Question:
The pip python installer is telling me that pip was already installed and it shows the below error:
'''
Collecting pip
Using cached https://files.pythonhosted.org/packages/00/b6/9cfa56b4081ad13874b0c6f96af8ce16cfbc1cb06bedf8e9164ce5551ec1/pip-19.3.1-py2.py3-none-any.whl
Installing collected packages: pip
Found existing installation: pip 19.3.1
Uninstalling pip-19.3.1:
Successfully uninstalled pip-19.3.1
[33m WARNING: The scripts pip.exe, pip3.8.exe and pip3.exe are installed in 'C:\Users\ABUBAKAR SADIQ\AppData\Local\Programs\Python\Python38-32\Scripts' which is not on PATH.
Consider adding this directory to PATH or, if you prefer to suppress this warning, use --no-warn-script-location.[0m
Successfully installed pip-19.3.1
'''
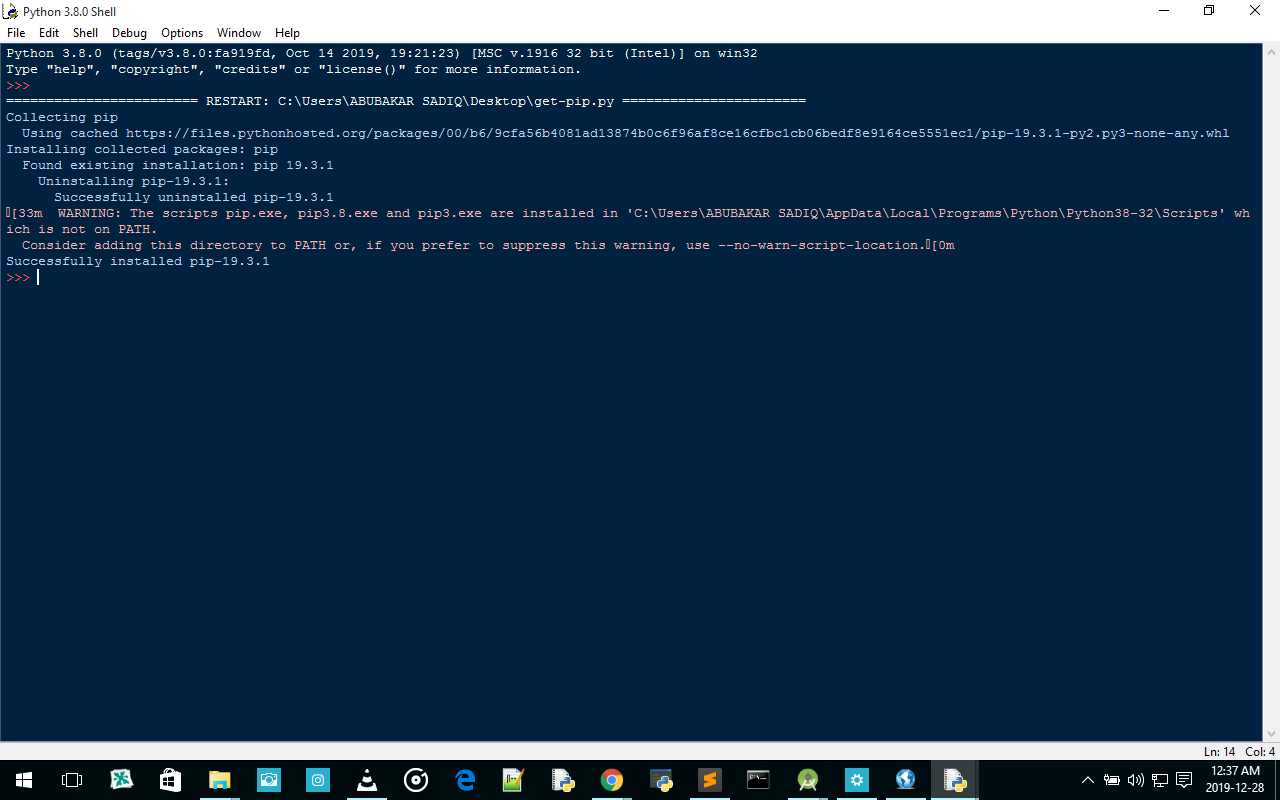
Answer: You have installed pip package, but Windows has no idea where is that package. You need to add the directory to the Windows's PATH variable.
In your command line execute:
'''
setx path "%path%;C:\Users\ABUBAKAR SADIQ\AppData\Local\Programs\Python\Python38-32\Scripts"
'''